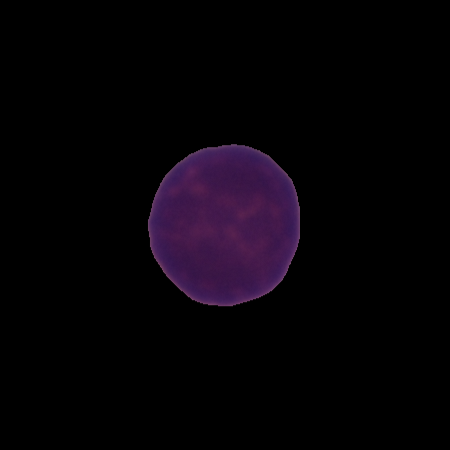
Label: healthy